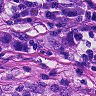
Metastatic tissue present: yes